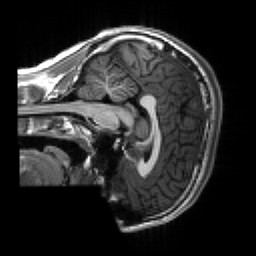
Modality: T1w
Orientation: sagittal
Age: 19
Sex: male
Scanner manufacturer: siemens
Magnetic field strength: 3 T
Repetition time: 2.3 s
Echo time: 0.00267 s